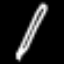
Label: pencil